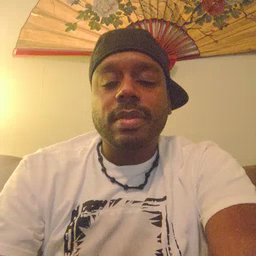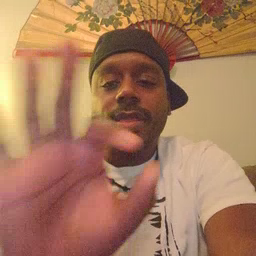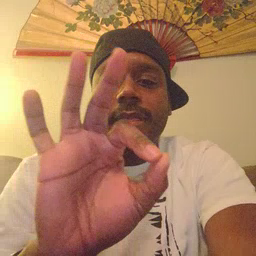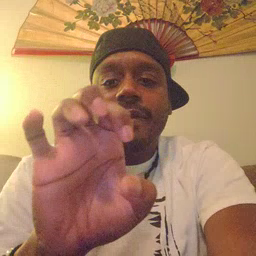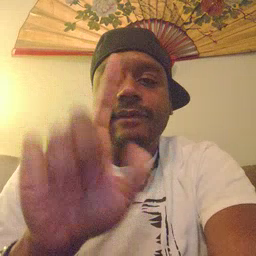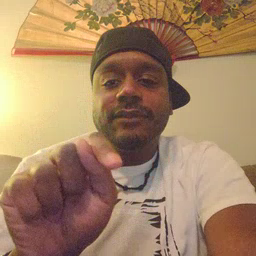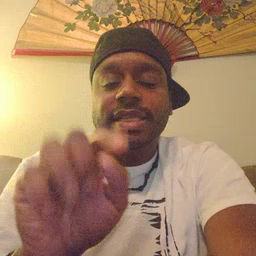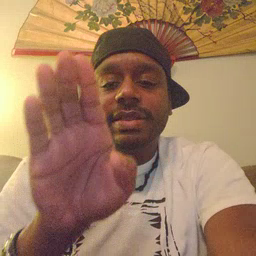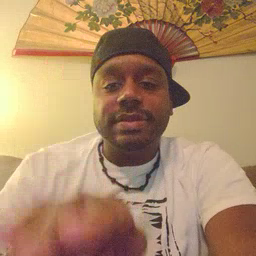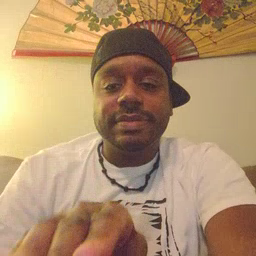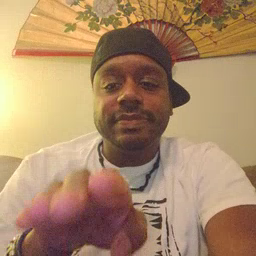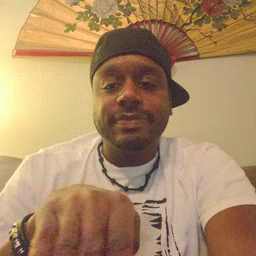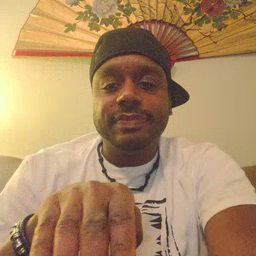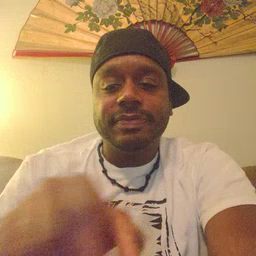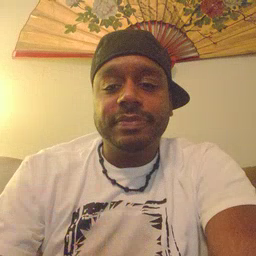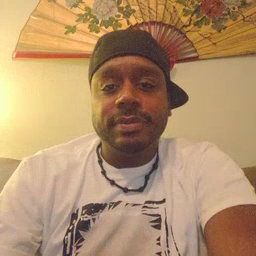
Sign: feet